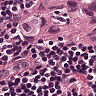
Metastatic tissue present: yes